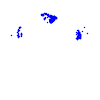
Particle: proton